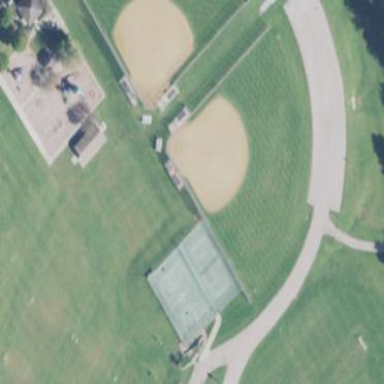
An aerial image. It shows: Baseball pitch with sandy surface. It is designated as leisure land for sports activities.